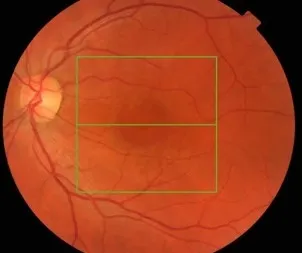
Fig. 2L. E. Fundus image showing a round area of subfoveal
fluid.
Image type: ophthalmic_imaging (fundus_photograph)